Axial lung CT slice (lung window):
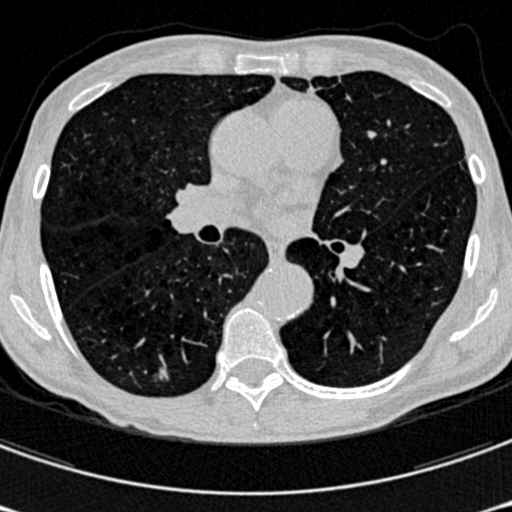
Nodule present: no